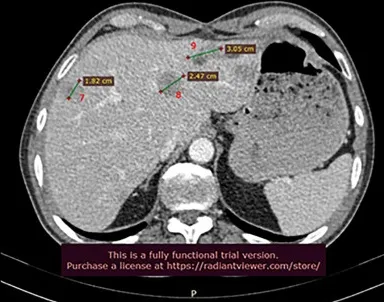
(A, B): Abdominal CT after the completion of 6 treatment courses, showing SD in the liver (August 2021).
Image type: radiology (ct)